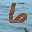
Label: 6